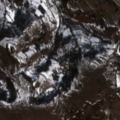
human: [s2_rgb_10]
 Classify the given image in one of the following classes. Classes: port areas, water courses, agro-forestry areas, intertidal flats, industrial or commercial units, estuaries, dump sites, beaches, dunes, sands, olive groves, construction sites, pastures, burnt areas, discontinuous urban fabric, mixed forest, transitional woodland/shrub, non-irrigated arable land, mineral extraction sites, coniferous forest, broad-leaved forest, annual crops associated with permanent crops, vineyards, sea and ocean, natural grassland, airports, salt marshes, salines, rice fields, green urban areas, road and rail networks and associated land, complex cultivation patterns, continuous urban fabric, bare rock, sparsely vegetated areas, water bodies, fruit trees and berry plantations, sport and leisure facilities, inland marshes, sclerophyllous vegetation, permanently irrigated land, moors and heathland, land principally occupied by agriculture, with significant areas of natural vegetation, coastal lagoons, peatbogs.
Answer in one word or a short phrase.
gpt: non-irrigated arable land, pastures, complex cultivation patterns, land principally occupied by agriculture, with significant areas of natural vegetation